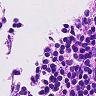
Metastatic tissue present: no